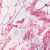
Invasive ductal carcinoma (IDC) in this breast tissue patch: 0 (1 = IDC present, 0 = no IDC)